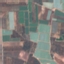
Label: PermanentCrop